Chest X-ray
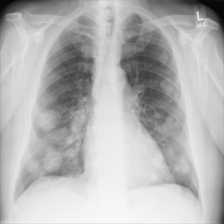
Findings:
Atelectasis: negative
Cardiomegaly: negative
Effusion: negative
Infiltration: positive
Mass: negative
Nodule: positive
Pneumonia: negative
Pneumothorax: negative
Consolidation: negative
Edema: negative
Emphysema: negative
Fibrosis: negative
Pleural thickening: negative
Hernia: negative